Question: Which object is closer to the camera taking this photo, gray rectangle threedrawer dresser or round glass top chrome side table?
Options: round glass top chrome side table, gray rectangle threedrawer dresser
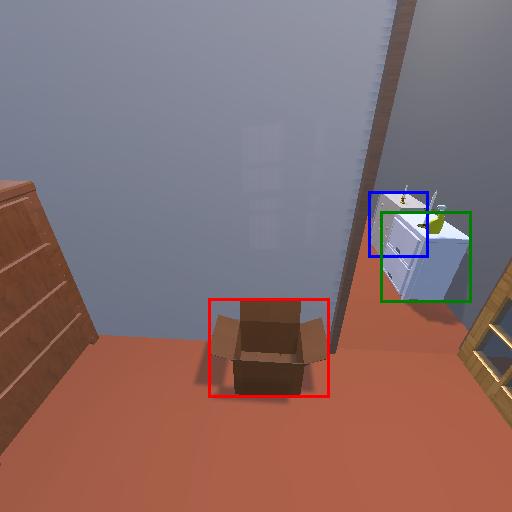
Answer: round glass top chrome side table